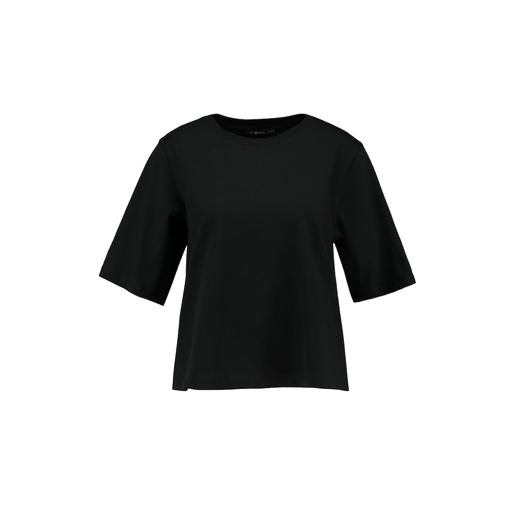
boxy fit t-shirt, boxy t-shirt, loose fit t-shirt, white background